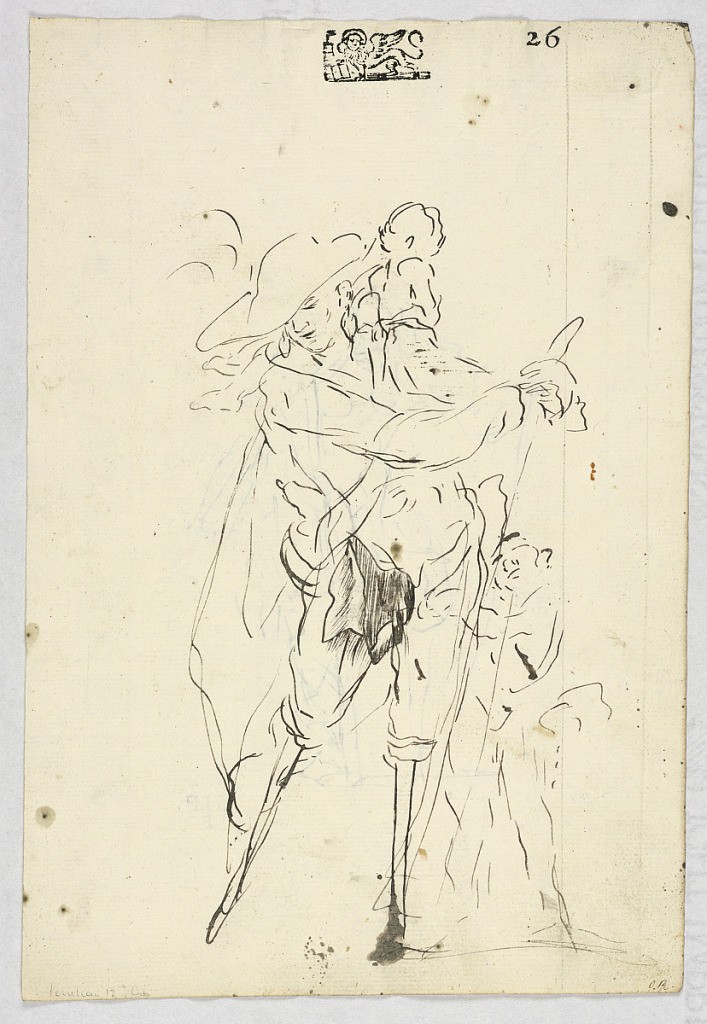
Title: Sketches of Peg-Legged Men
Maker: Giovanni Antonio Pellegrini, Italian, 1675–1741
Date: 1740–50
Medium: Pen and ink
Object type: Drawing
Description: Vertical rectangle. Recto: Sketch of a standing man with two peg-legs, with a child on his shoulders and another beside him. Verso: Sketch of a standing man with one peg-leg, leaning on a crutch.